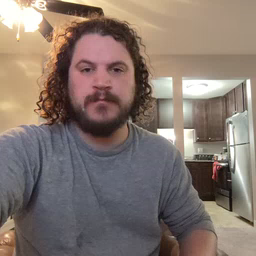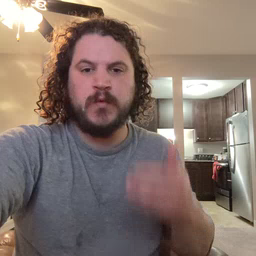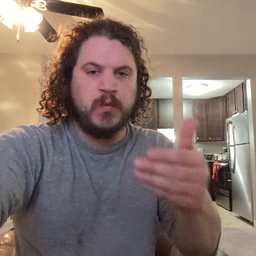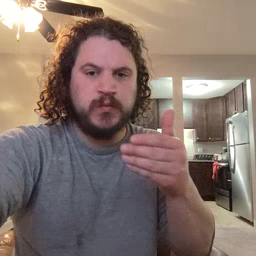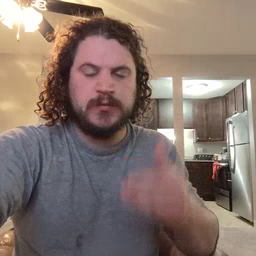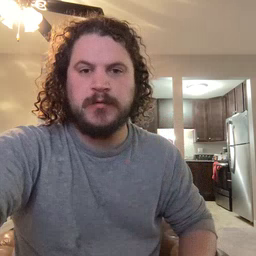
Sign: close